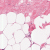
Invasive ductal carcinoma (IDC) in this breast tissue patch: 0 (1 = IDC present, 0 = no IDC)